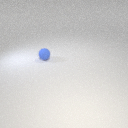
small blue rubber sphere